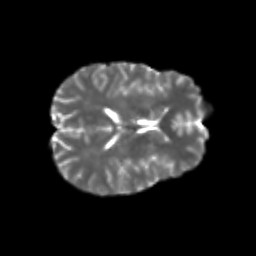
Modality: T2w
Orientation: axial
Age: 26
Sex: male
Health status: healthy
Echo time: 0.074 s